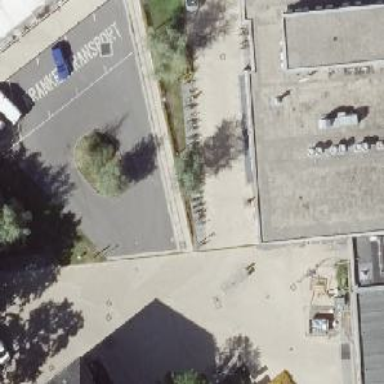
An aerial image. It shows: Bicycle rental facility.